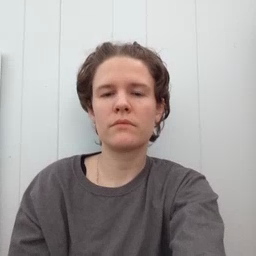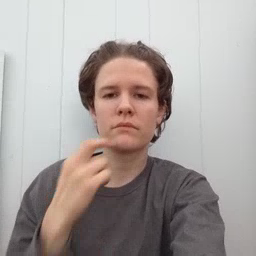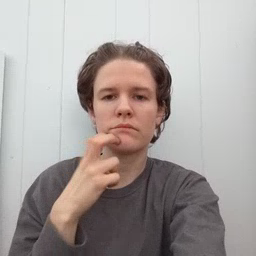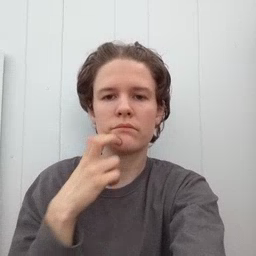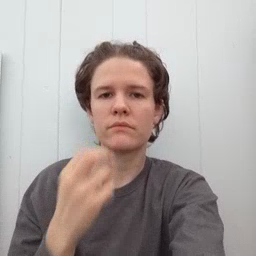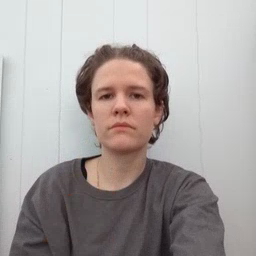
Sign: gum